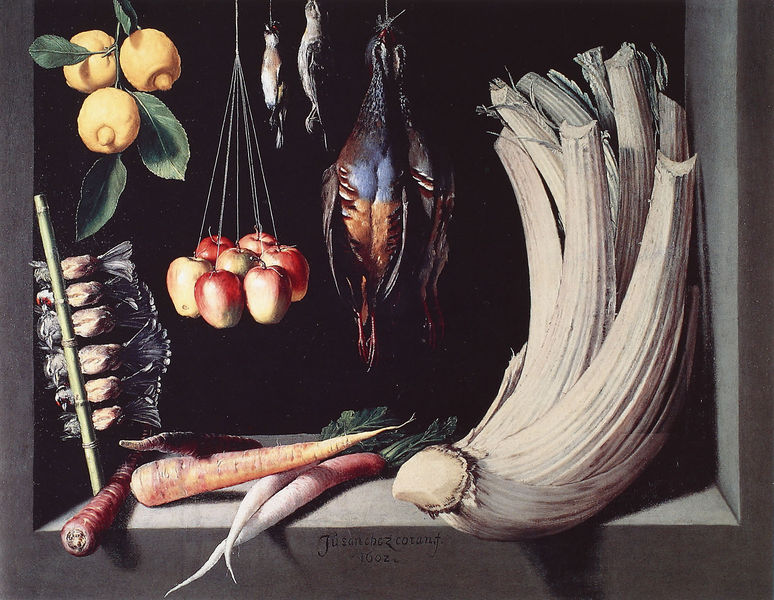
Titel: Stilleben mit Geflügel, Früchten und Gemüse
Künstler: Juan Sánchez Cotán
Institution: Madrid, Museo del Prado
Schlagwörter: blätter, gemälde, obst, tier, rahmen, tod, signatur, vögel, schnüre, schwarzer hintergrund, gemüse, stilleben, stillleben, apfel, äpfel, ente, zwei, stab, faden, vanitas, wurzel, zweig, jagd, spatz, fasan, bambus, mangold, rebhuhn, zitrone, aufhängen, zitronen, rüben, karotte, möhre, lauch, rettich, spatzen, sellerie, singvögel, karotten, möhren, radieschen, 1602, früchte obst, pommeranzen, pomeranzen